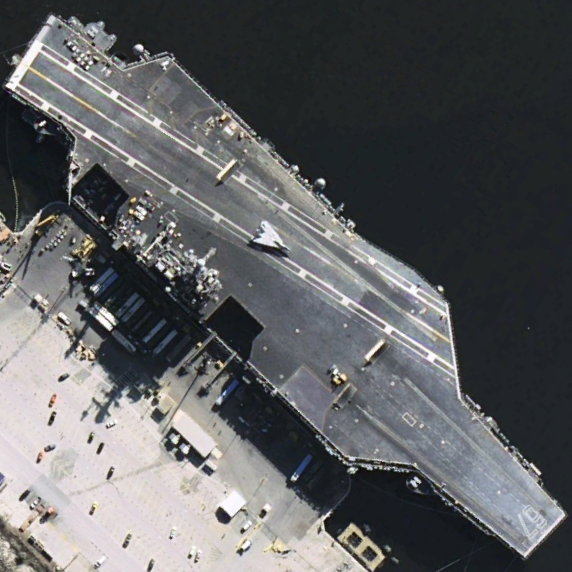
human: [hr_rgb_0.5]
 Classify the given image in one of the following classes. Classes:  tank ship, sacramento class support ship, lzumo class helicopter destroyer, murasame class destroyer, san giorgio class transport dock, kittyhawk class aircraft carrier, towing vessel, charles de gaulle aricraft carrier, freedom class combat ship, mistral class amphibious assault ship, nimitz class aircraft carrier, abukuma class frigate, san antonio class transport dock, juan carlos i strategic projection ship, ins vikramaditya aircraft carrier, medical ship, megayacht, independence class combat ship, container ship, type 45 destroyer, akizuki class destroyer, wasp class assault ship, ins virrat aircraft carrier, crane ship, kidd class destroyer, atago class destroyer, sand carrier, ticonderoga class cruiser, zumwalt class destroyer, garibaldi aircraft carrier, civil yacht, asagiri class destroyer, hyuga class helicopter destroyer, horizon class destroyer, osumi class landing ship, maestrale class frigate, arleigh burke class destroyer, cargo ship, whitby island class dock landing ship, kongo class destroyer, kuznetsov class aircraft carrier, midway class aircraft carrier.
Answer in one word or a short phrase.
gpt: KittyHawk class aircraft carrier